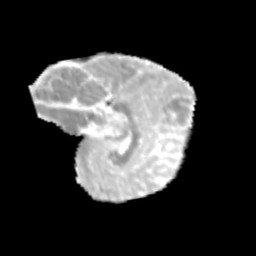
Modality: MD
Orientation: sagittal
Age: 10
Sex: male
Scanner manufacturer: siemens
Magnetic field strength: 3 T
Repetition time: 3.8 s
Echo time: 0.07 s